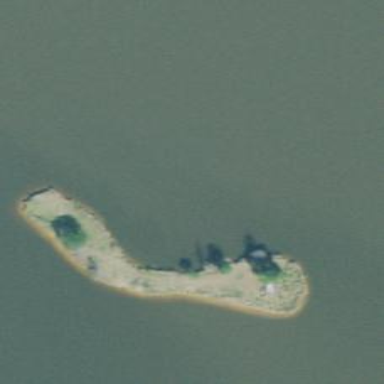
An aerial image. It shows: Island.